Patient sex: M
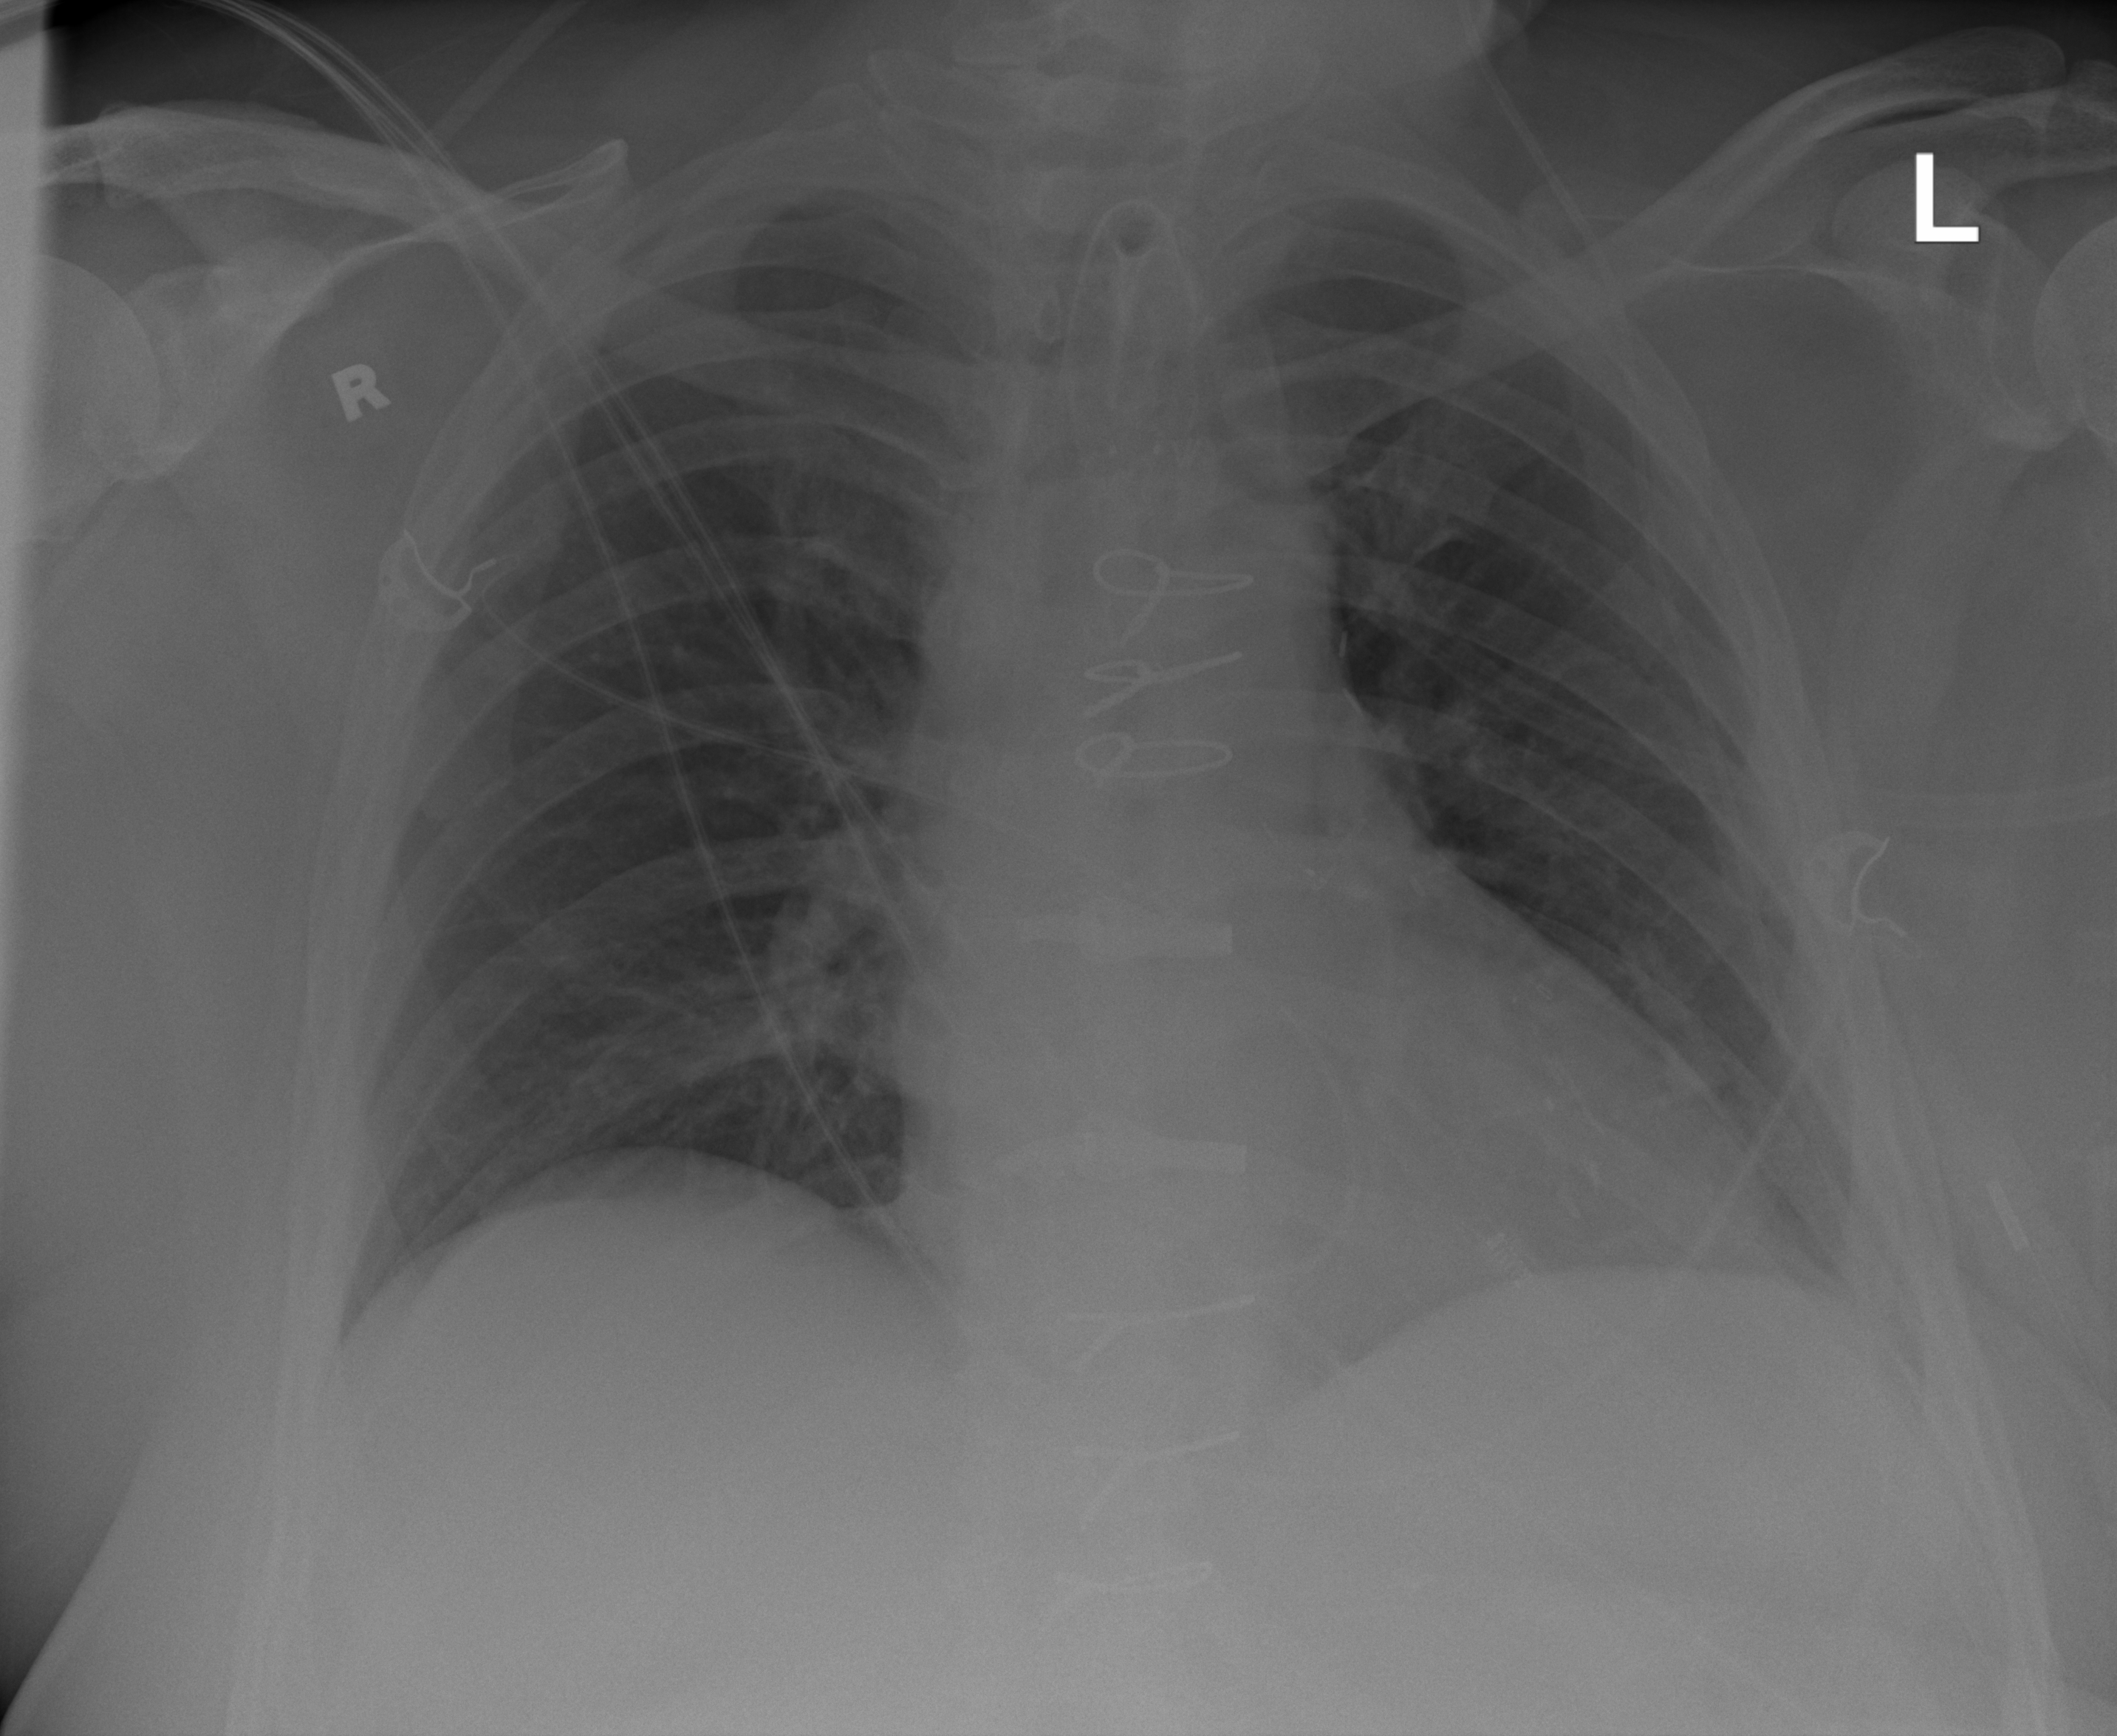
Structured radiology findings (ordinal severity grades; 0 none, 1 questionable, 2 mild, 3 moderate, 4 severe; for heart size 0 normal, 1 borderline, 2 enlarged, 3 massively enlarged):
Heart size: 2
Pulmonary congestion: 0
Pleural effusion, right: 0
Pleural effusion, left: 0
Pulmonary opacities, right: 0
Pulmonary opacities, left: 0
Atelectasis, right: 0
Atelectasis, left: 2